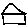
Label: house